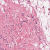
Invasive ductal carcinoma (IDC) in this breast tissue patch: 0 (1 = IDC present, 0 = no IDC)